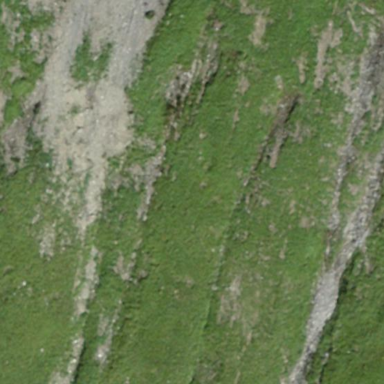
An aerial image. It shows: Natural scree.